Aerial crown-view tile of a tropical tree (Barro Colorado Island, Panama), acquired 20250715:
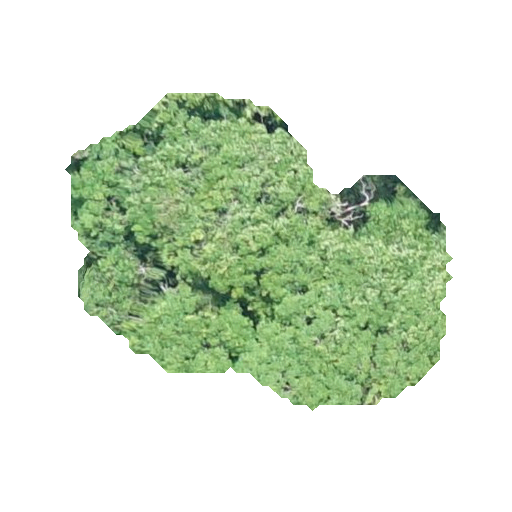
Species: Handroanthus guayacan
GBIF accepted scientific name: Handroanthus guayacan
Crown area: 125.751 m²